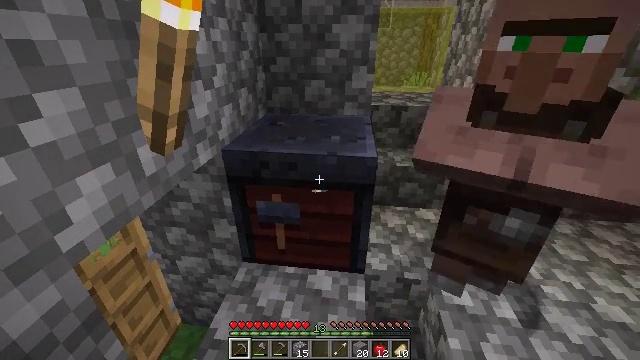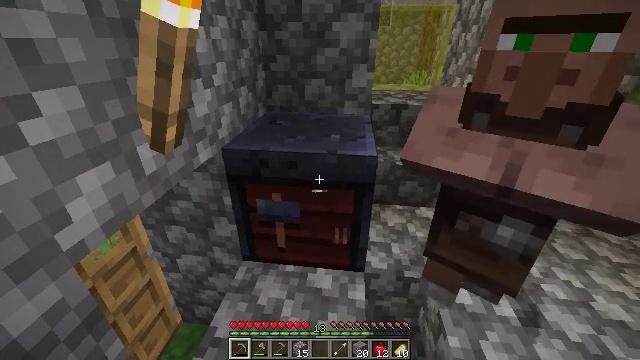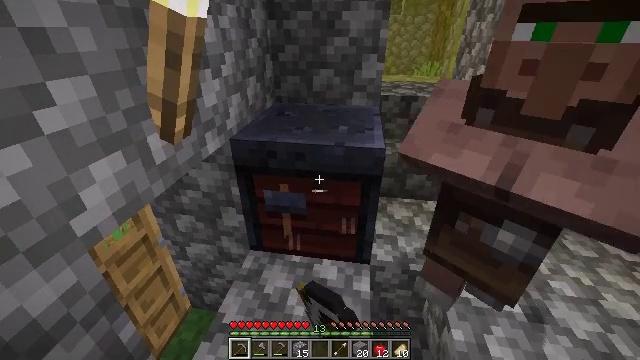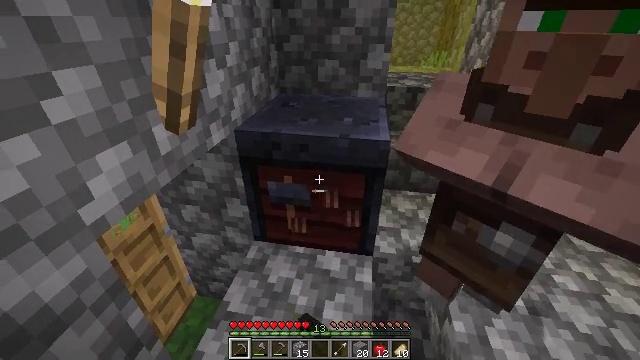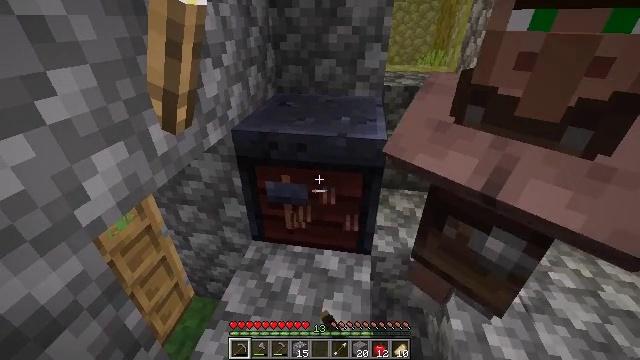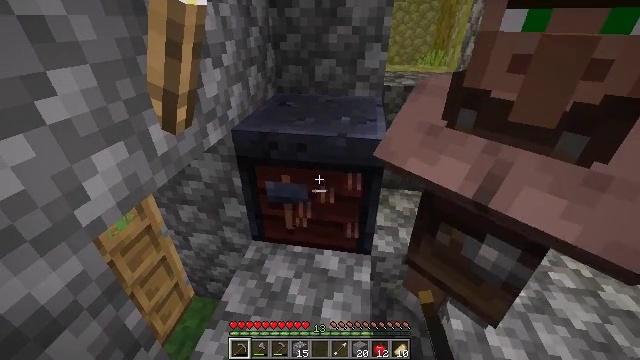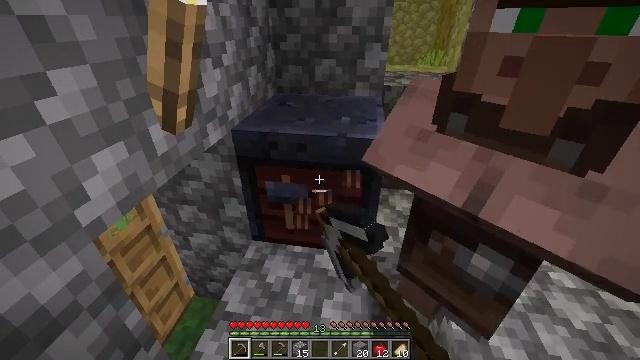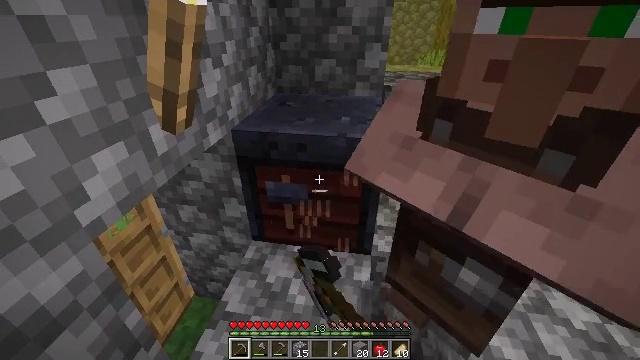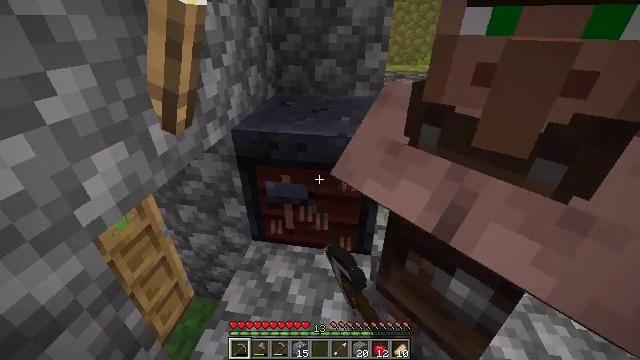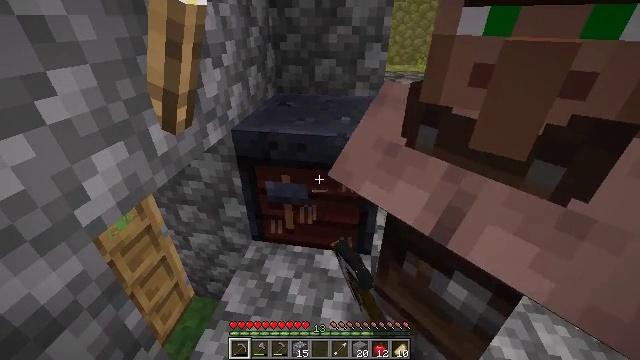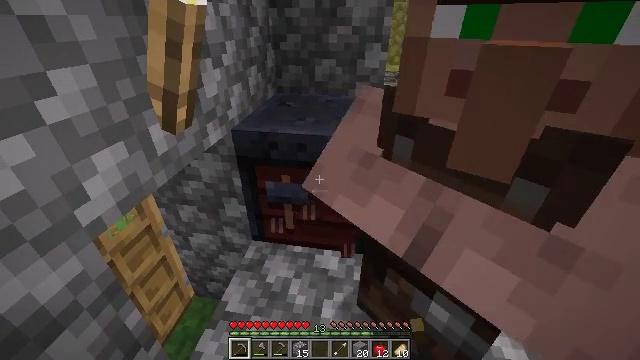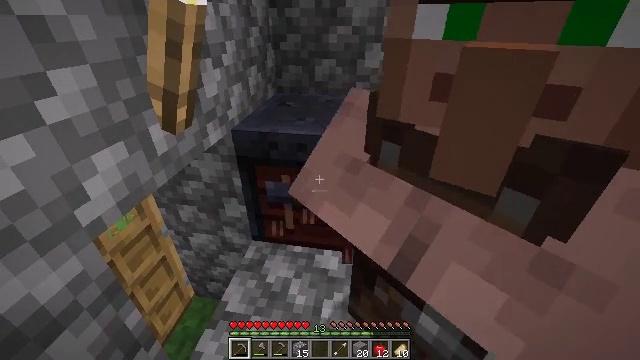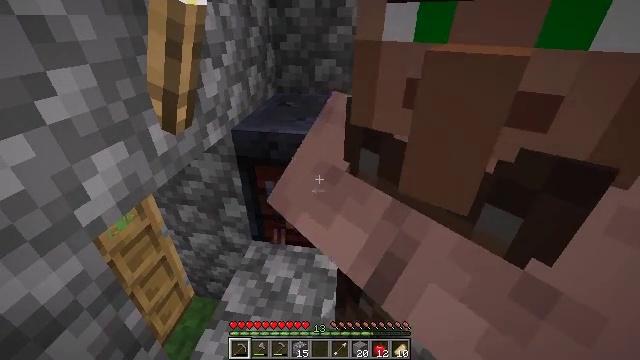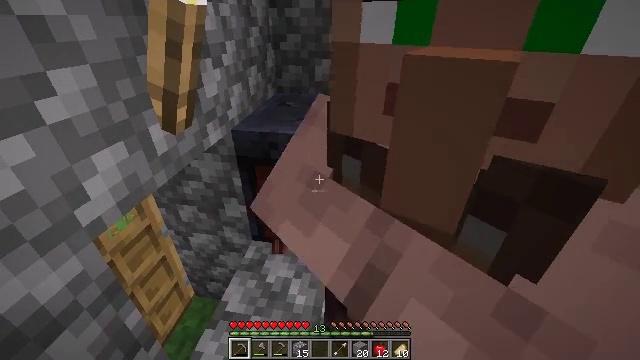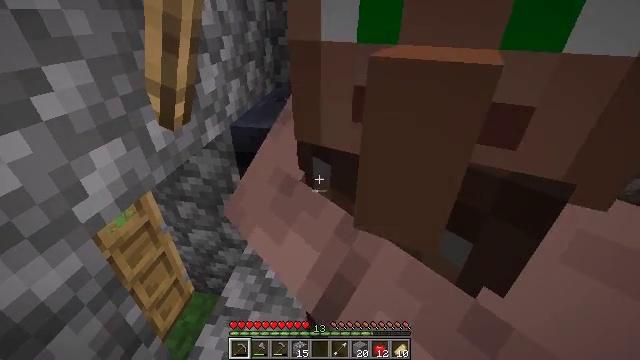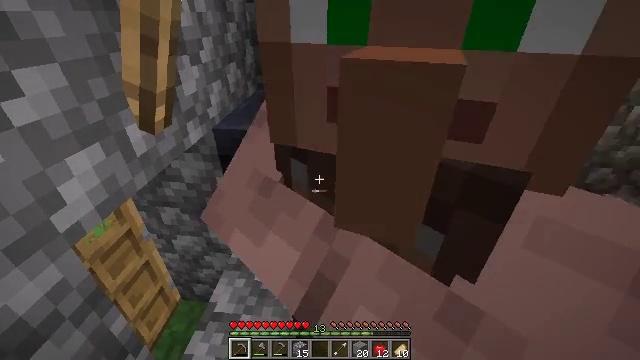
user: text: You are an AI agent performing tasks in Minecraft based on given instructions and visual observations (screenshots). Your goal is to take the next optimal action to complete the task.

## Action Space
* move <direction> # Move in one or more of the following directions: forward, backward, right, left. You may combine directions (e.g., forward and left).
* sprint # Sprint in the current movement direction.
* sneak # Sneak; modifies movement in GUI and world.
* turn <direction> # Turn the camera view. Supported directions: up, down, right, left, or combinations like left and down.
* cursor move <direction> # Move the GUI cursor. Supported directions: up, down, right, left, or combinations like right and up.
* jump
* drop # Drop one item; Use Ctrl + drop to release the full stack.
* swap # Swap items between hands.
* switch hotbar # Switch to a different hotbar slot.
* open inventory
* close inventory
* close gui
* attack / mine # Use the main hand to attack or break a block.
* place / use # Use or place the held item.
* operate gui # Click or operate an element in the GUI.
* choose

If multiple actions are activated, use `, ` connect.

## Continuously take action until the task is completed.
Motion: motion action
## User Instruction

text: Recycle the smithing table.
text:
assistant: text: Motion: attack / mine
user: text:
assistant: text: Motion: turn left and down, attack / mine
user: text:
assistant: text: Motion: turn left and down, attack / mine
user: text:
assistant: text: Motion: attack / mine
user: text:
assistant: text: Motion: attack / mine
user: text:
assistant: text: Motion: attack / mine
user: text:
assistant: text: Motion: attack / mine
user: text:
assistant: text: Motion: attack / mine
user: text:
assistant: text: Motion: no_op
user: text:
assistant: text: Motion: no_op
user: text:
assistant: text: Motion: no_op
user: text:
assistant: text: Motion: no_op
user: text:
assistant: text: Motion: no_op
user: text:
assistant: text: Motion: no_op
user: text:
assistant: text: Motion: turn right
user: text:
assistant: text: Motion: turn right
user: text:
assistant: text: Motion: move right, turn right
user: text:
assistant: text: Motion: move right, turn right
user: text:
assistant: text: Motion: move right, turn right
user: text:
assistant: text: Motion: move forward and move right, turn right
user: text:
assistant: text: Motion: move forward and move right
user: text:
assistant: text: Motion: move forward and move right
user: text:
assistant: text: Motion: move forward and move right
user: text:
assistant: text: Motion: move forward and move right, turn left and up
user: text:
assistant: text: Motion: move forward and move right, turn left and up
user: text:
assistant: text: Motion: move forward, turn left and up
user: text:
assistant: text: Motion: move forward, turn left
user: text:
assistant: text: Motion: move forward, turn left and down
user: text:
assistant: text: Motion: move forward, turn left
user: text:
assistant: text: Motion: move forward and move right, turn left